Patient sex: M
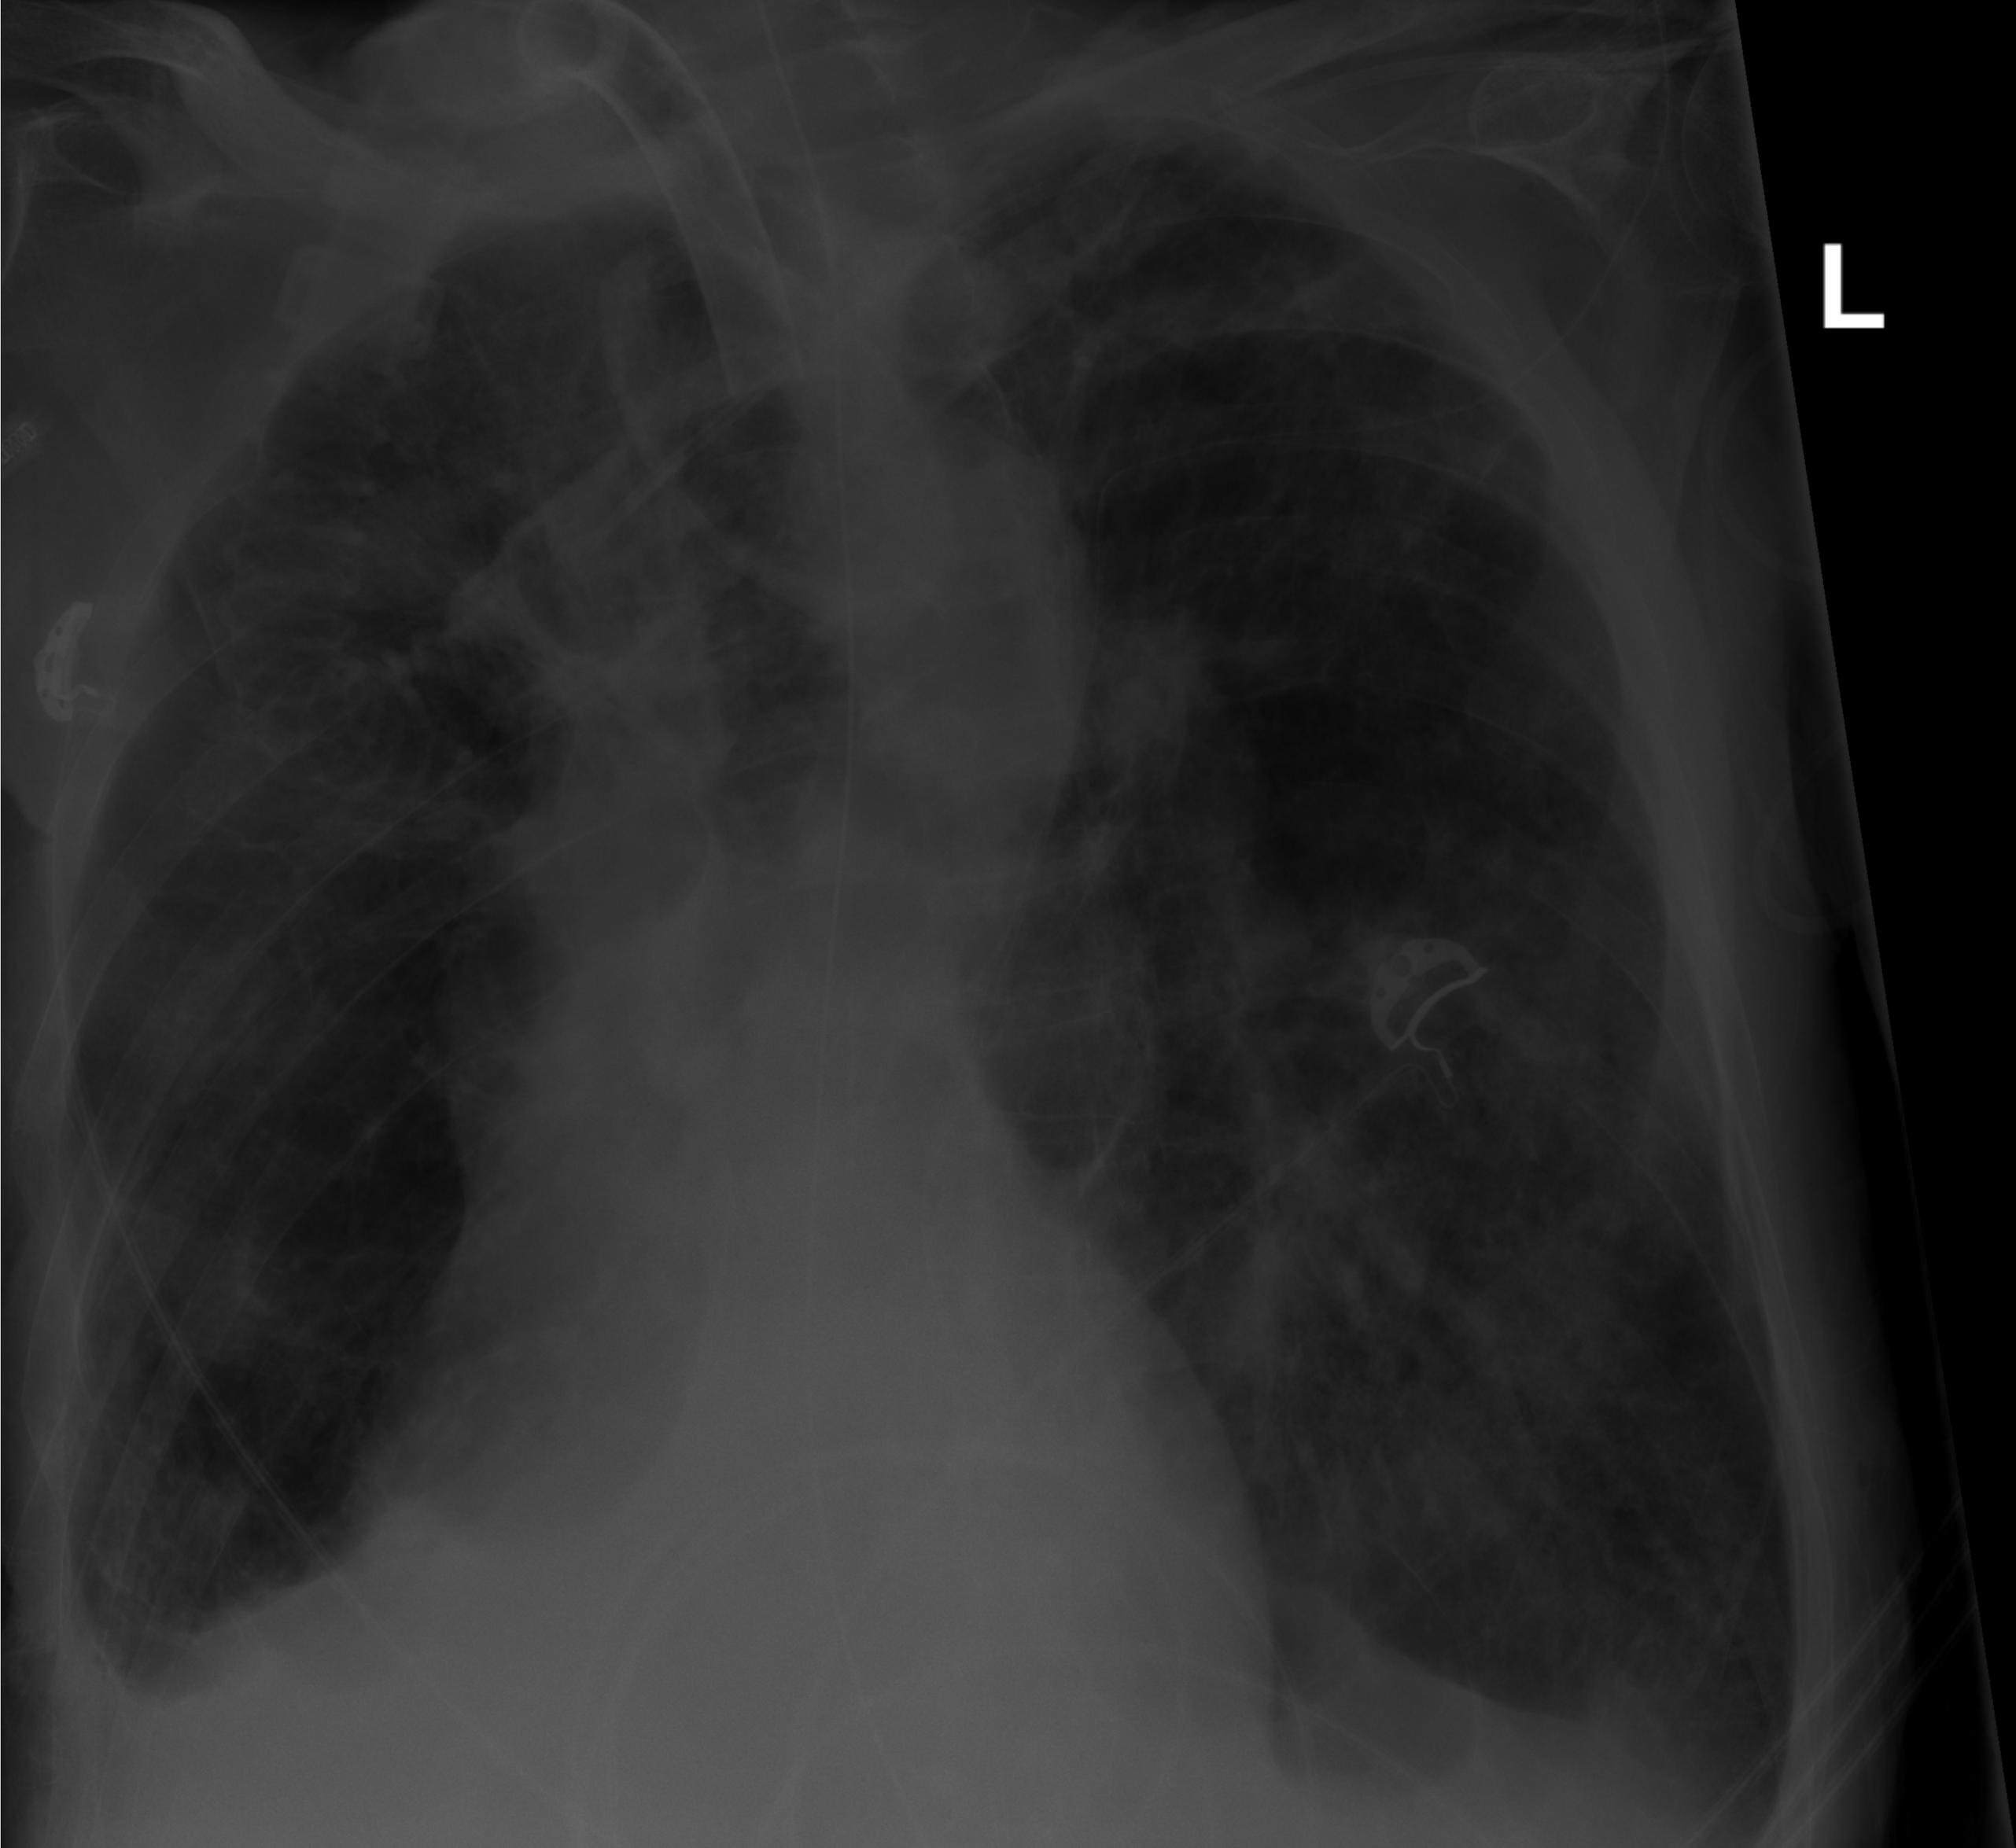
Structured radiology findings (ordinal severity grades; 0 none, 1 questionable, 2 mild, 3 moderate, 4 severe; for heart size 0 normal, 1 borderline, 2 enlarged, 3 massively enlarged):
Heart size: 0
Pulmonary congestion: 0
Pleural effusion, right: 2
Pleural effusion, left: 2
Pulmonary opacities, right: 1
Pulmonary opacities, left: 2
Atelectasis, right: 2
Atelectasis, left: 2